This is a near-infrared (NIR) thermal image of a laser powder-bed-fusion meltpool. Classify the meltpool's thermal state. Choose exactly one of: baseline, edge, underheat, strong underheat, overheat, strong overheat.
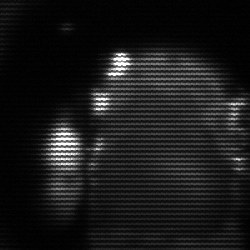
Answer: baseline